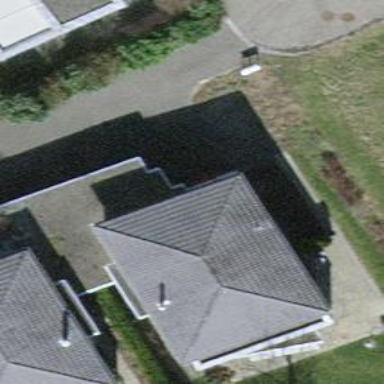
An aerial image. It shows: Semidetached house with tiled roof.